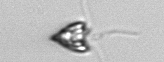
Label: Pyramimonas_longicauda